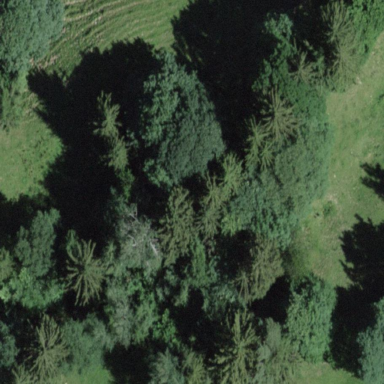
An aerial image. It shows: Forest area.